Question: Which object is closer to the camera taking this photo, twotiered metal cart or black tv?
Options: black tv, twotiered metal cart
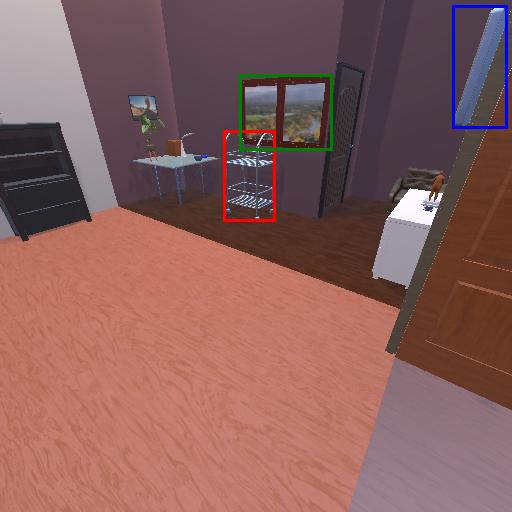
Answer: black tv